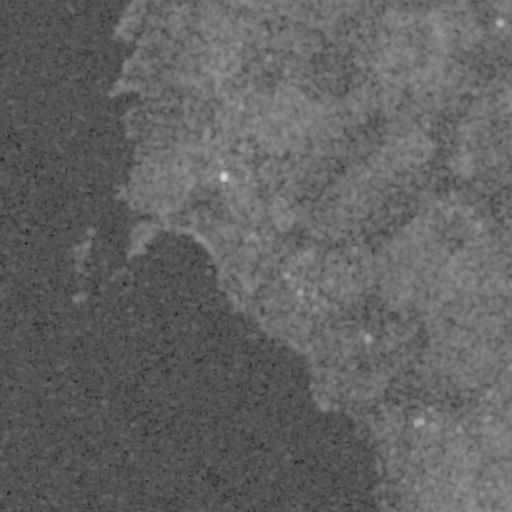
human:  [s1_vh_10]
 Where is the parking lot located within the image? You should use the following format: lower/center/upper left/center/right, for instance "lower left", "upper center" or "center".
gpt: The parking lot is located in the lower center of the image.
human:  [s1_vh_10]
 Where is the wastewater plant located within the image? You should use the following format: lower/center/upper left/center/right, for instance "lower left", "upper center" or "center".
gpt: The wastewater plant is located in the upper center of the image.
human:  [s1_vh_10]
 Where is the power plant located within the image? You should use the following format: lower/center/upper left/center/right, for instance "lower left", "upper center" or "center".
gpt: There is no power plant in the image.

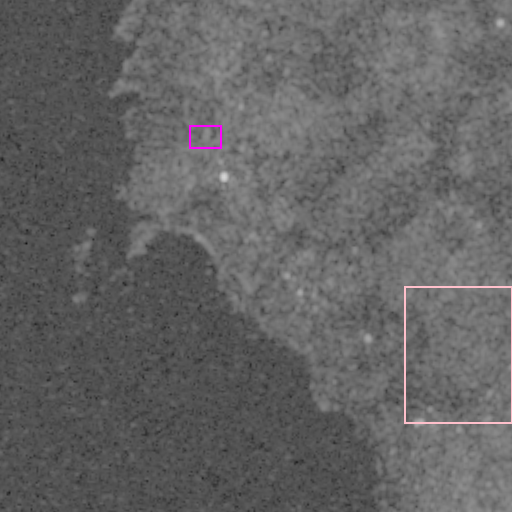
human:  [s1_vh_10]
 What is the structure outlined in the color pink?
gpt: The structure outlined in pink is a crop field.
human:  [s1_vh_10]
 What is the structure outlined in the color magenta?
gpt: The structure outlined in magenta is a wastewater plant.
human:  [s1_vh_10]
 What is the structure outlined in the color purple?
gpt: There is no purple outline.